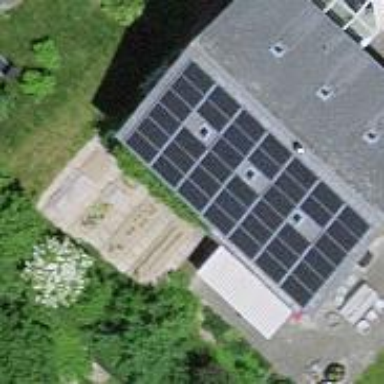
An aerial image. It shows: Solar photovoltaic panel on the roof of building used as solar power generator.